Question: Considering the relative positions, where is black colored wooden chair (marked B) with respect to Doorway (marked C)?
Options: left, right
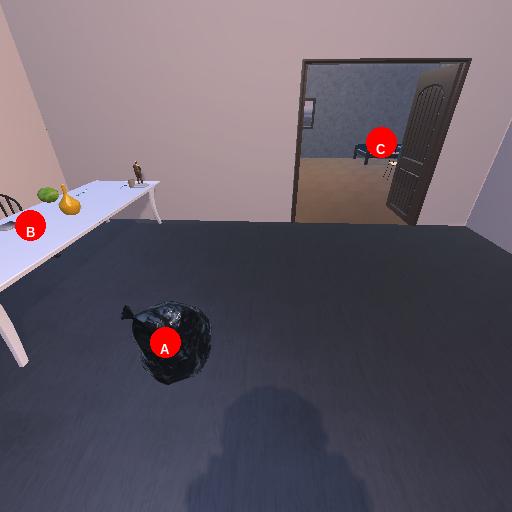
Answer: left